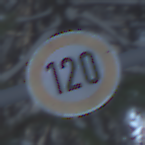
Verkehrszeichen: Geschwindigkeit120
Umgebung: Outdoor, Nature
Tageszeit: MorningAfternoon
Wetter: Clear
Licht: Natural
Jahreszeit: Winter
Kontrast: LowContrast